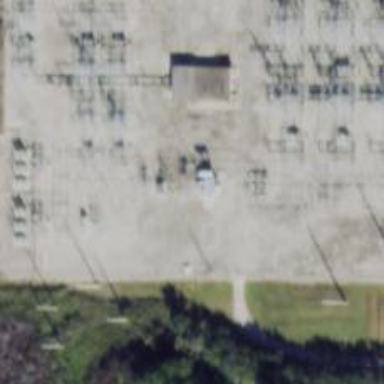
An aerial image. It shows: Switch used for power control.